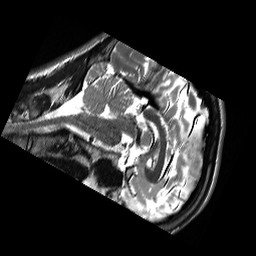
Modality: T2w
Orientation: sagittal
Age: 19
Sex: male
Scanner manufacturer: siemens
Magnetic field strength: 3 T
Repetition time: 13.52 s
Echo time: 0.088 s